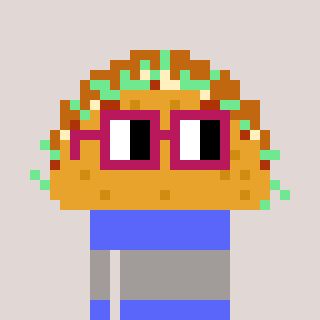
a pixel art character with square dark red glasses, a taco-shaped head and a purple-colored body on a warm background